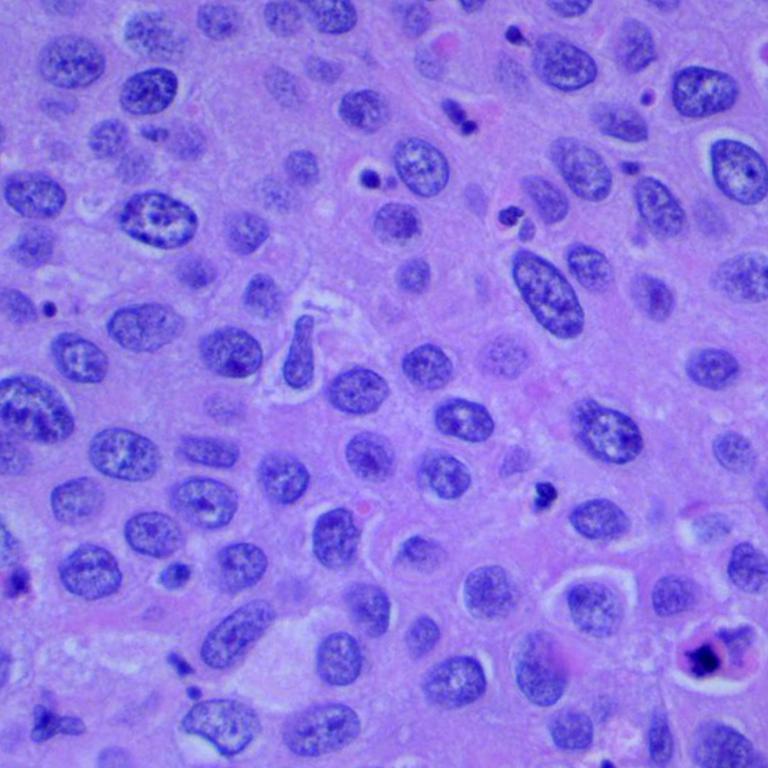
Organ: lung
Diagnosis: squamous carcinomas